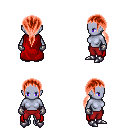
a pixel art fantasy rpg character, female body template, dark elf, purple skin, red cape, red pants, red ponytail hairstyle, metal gloves, metal boots, four views (front, back, left, right), 2x2 character sprite sheet, small pixel art, hard edges, no anti-aliasing